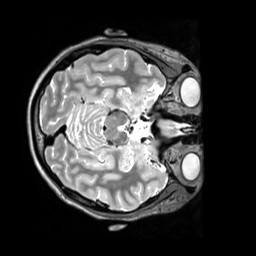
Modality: T2w
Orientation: axial
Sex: female
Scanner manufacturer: siemens
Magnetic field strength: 3 T
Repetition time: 3.2 s
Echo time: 0.409 s